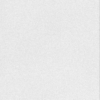
Label: dusty